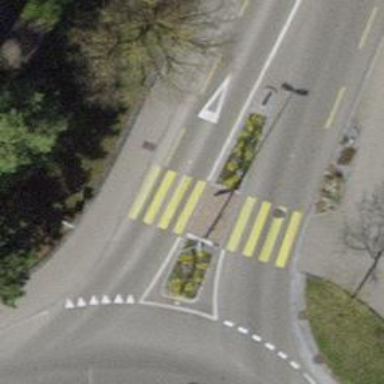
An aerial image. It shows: Traffic calming island.